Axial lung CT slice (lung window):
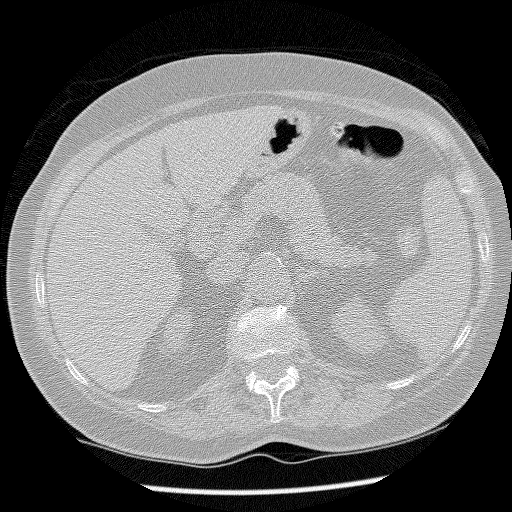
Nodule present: no